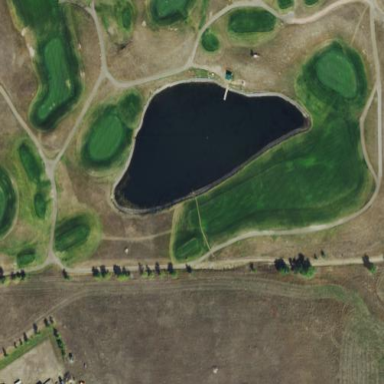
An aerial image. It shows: Golf fairway in the image.